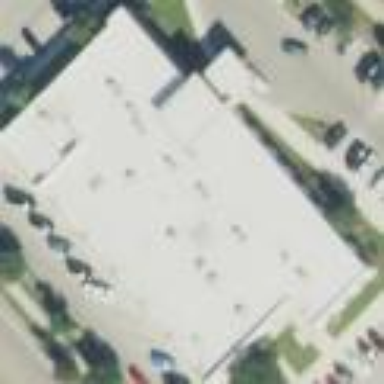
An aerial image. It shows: Building.